Question: I am building a table of repeating information for my site, and control, showing and hiding individual sections using an icon. Now, for hard coded instances, I can use the following:
'''
<div class="col-xs-1 col-sm-1 col-md-1 col-lg-1 dropdown-user" data-for=".user">
<i class="glyphicon glyphicon-chevron-down text-muted"></i>
</div>
'''
Which is linked to the following div:
'''
<div class="row user-infos user">
.....table content
</div>
'''
So, my question is, how can i specify a unique data-for attribute for each iteration. Something like this:
'''
<div class="col-xs-1 col-sm-1 col-md-1 col-lg-1 dropdown-user" data-for=".user1">
<i class="glyphicon glyphicon-chevron-down text-muted"></i>
</div>
<div class="row user-infos user1">
.....table content for user 1
</div>
<div class="col-xs-1 col-sm-1 col-md-1 col-lg-1 dropdown-user" data-for=".user2">
<i class="glyphicon glyphicon-chevron-down text-muted"></i>
</div>
<div class="row user-infos user2">
.....table content for user 2
</div>
........
'''
All the data is populated using Jquery templates, so my variables are in the format of:
${somevalue};
Should note that i am iterating over my data set via Ajax success:
'''
$.each(msg.d, function(index, item) {
$('#usertmpl').tmpl(item).appendTo('#results');
});
'''
and my template:
'''
<script id="usertmpl" type="text/x-jquery-tmpl">
<table class="table table-user-information" id="approveScroll" style="height: 100px;">
<tbody>
<tr>
<td>
<span><i class="glyphicon glyphicon-user" data-toggle="tooltip" data-original-title="approved by"></i> ${UserName}</span>
</td>
</tr>
<tr>
<td>
<span id="approvedDate"><i class="glyphicon glyphicon-time" data-toggle="tooltip" data-original-title="approved date"></i> ${parseJsonDate(EnteredDate)}</span>
</td>
</tr>
<tr>
<td>
<span id="approveComment"><i class="glyphicon glyphicon-comment" data-toggle="tooltip" data-original-title="comment"></i> ${Comment}</span>
</td>
</tr>
</tbody>
</table>
</script>
'''
this all gets appended to a containing DIV.

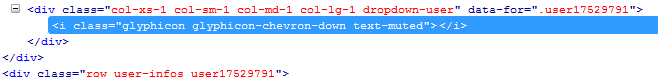
Answer: You can design unique key by using '${$index}' like;
'''
<script type="text/x-jquery-tmpl" id="jqTpl">
{{each data.users}}
<div class="col-xs-1 col-sm-1 col-md-1 col-lg-1 dropdown-user" data-for=".user${$index +1}">
<i class="glyphicon glyphicon-chevron-down text-muted"></i>
</div>
<div class="row user-infos user${$index +1}">
User${$index +1}
</div>
{{/each}}
</script>
<script type="text/javascript">
var json={
"data": {
"users": [
3,
2,
1
]
}
}
</script>
'''
For show this template in page;
'$( "#jqTpl" ).tmpl( json ).appendTo( "body" )'
You can see working demo here: <URL>
On demo, inspect element and see class names are unique
For tooltip fix add following;
'''
$('i[data-toggle="tooltip"]').tooltip({
animated: 'fade',
placement: 'bottom',
});
'''
Here is working demo: <URL>